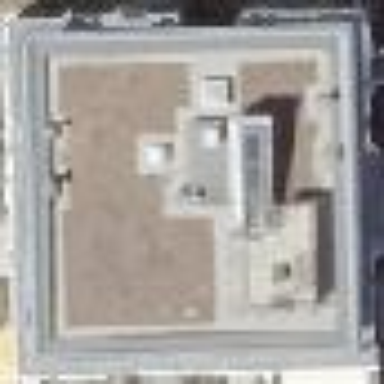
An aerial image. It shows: White apartment building with flat roof.